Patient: sex M, age 54
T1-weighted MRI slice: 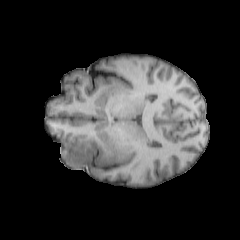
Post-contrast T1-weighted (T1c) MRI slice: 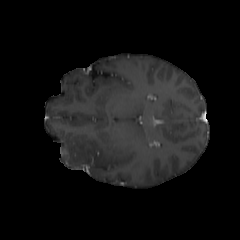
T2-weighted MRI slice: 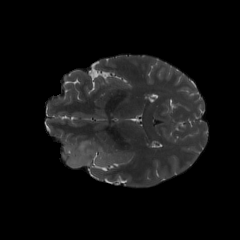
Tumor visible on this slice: yes
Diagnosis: Astrocytoma, IDH-wildtype
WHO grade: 3